Field crop: maize
Growth stage: 1
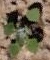
Species: chenopodium